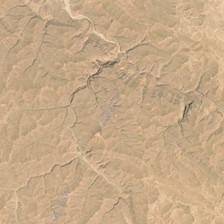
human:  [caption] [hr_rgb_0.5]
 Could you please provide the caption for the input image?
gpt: the desert is very dry and has no water .

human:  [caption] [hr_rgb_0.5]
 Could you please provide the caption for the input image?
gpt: there's nothing else in the desert but tiny sand .

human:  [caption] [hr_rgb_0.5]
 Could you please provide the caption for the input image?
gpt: there's nothing else in the desert but tiny sand .

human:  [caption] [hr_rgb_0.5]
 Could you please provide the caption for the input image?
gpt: the desert is very dry and has no water .

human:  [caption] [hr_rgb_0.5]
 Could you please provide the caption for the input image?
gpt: the desert is very dry and has no water .